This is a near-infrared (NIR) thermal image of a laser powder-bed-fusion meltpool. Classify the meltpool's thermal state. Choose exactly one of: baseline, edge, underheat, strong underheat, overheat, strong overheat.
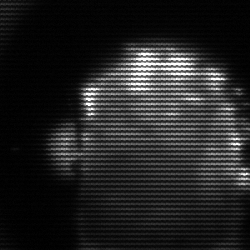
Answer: baseline